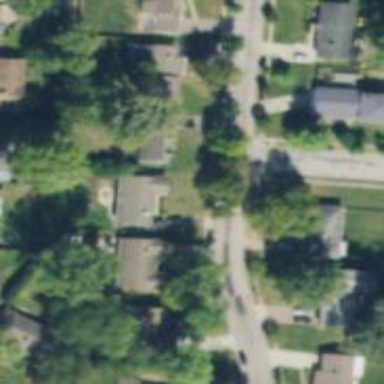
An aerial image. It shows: Residential driveway designated as service road.